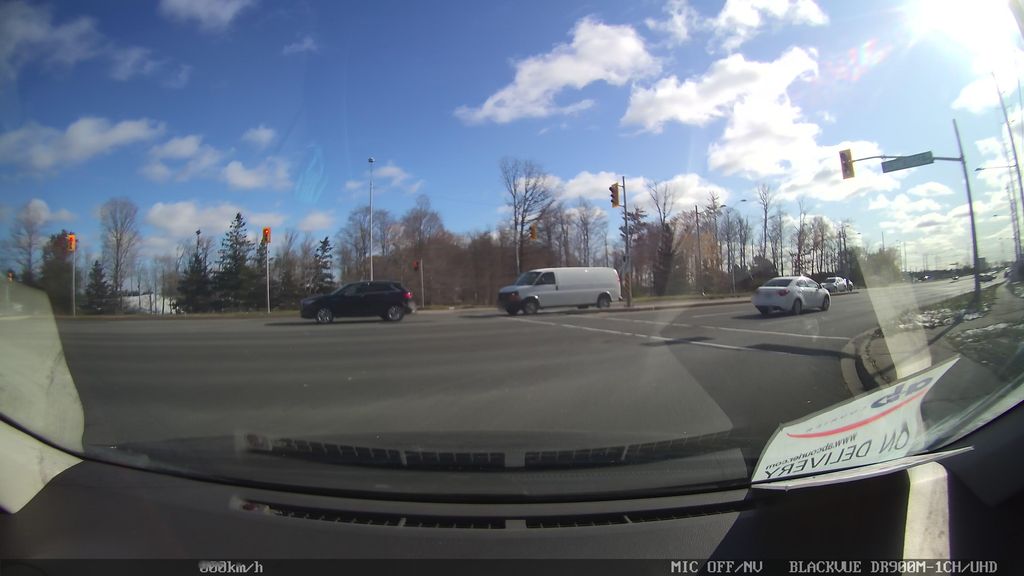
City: toronto